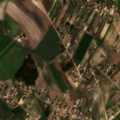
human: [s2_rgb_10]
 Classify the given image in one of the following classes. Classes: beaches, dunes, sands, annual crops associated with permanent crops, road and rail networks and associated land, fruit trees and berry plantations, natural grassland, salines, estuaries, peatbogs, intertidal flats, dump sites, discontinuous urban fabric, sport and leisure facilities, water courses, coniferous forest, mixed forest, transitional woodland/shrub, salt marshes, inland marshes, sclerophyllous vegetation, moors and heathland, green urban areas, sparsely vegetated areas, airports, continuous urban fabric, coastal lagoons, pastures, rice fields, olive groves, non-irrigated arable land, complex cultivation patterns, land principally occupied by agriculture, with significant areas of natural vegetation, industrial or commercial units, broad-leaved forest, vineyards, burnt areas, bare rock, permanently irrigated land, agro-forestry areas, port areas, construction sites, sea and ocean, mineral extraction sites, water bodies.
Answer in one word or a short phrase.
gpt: discontinuous urban fabric, permanently irrigated land, complex cultivation patterns, transitional woodland/shrub